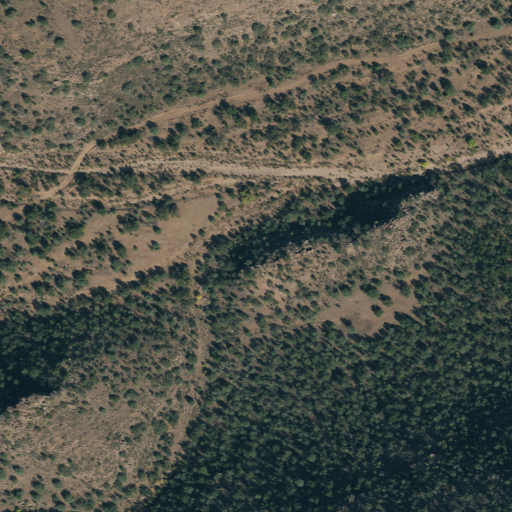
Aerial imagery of valley in Texas named Santana Canyon containing evergreen forest, shrub, and grassland